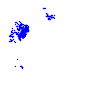
Particle: electron